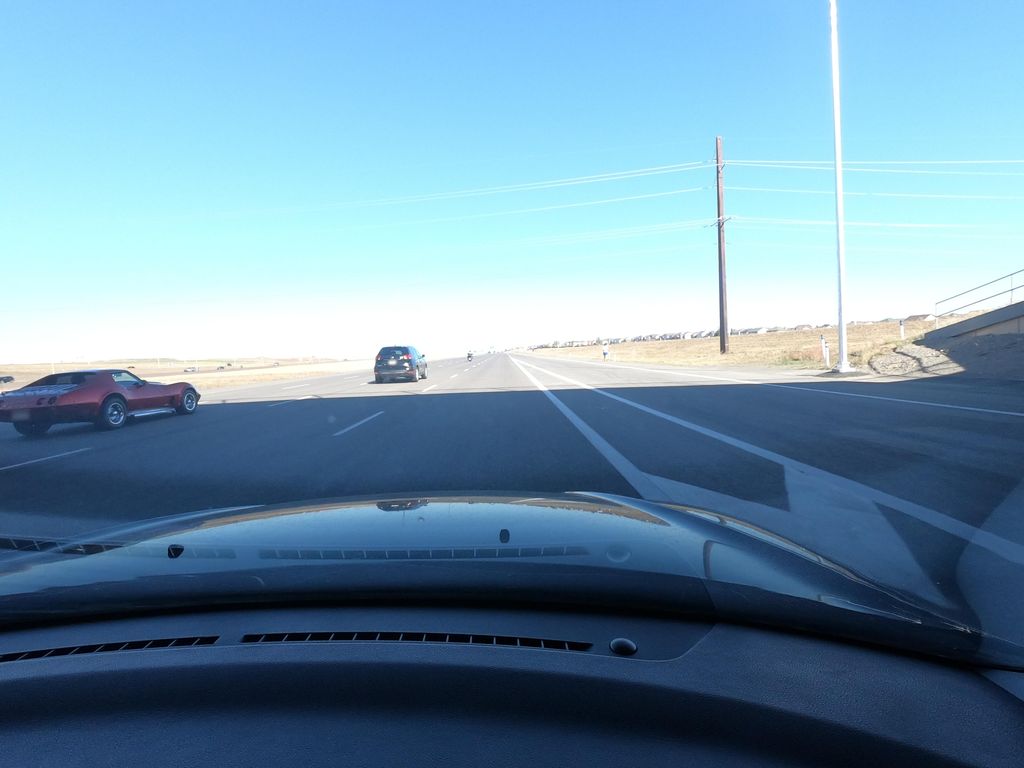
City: calgary